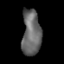
Tissue: lung
Cell type: T cells
Senescence score: 0.217
Nuclear area (px): 842
Mean DAPI intensity: 103.277